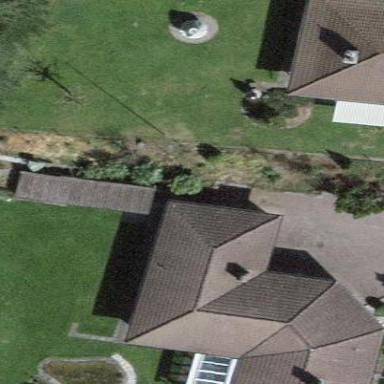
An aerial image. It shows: Simple and straightforward house.